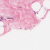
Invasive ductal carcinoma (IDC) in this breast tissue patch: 0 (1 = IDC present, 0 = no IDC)